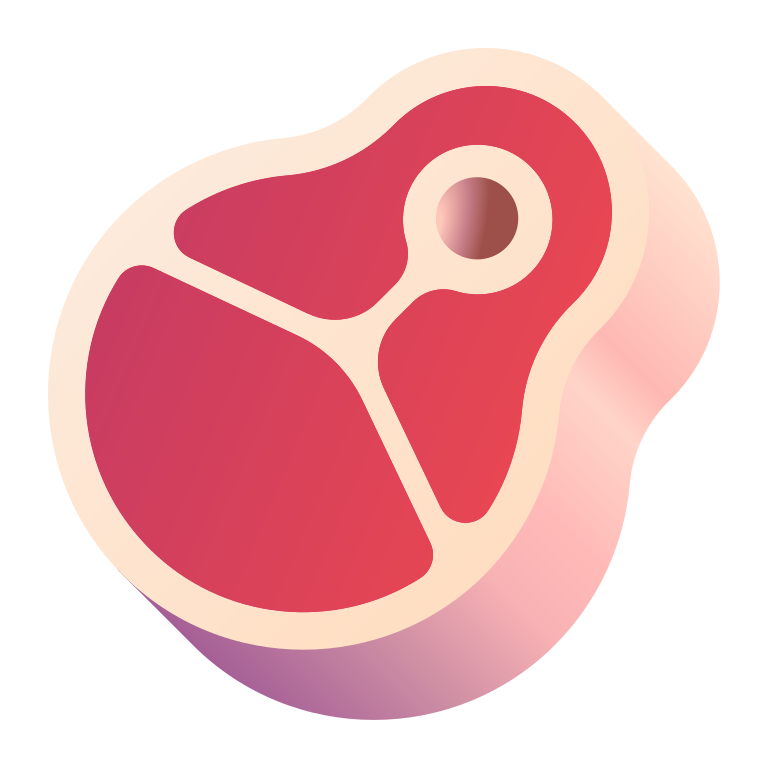
cut of meat color